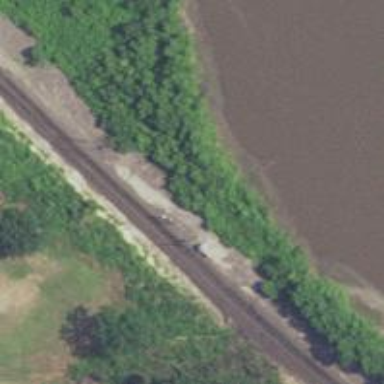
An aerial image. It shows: Railway crossover.